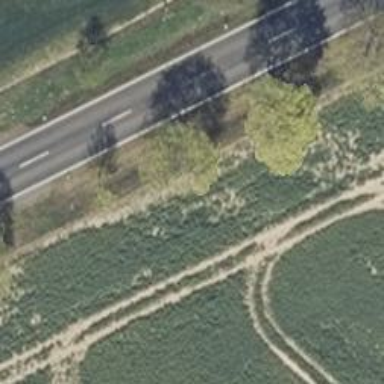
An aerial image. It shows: Row of deciduous broadleaved trees.